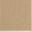
Piece: xx